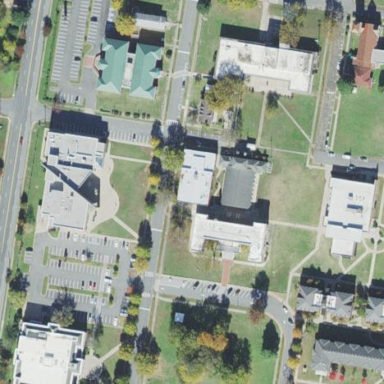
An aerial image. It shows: College or university.